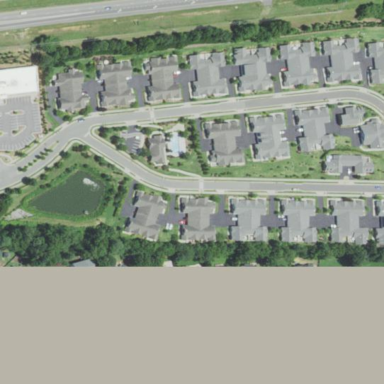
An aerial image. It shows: Residential area within neighborhood.